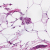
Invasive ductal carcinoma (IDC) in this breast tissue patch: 0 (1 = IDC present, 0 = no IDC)